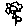
Label: flower